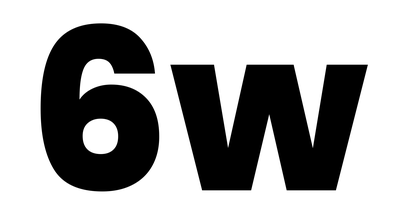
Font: Poppins-ExtraBold